Question: I'm trying to get the last version of the master code on my local machine without deleting any current work that's being done in the later part of the tree. How do I accomplish this in git?

I want my local machine to have the code at the 'new items' version without deleting those changes that are happening in the master version above it.
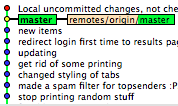
Answer: Close any open editors that will complain if you change files out from under them.
Stash changes (in files Git is tracking) since the last commit:
'''
git stash
'''
Checkout the commit made before the last commit on the master branch:
'''
git checkout master^
'''
Done!
To get back to where you started:
'''
git checkout master
git stash pop
'''
Check out this awesome <URL>.